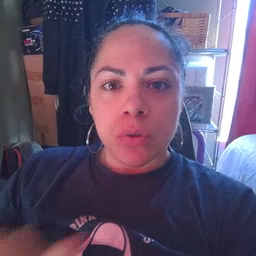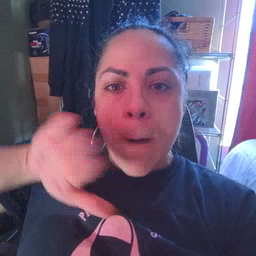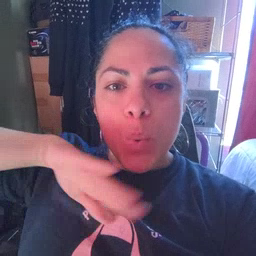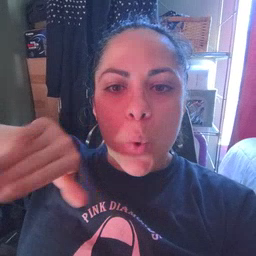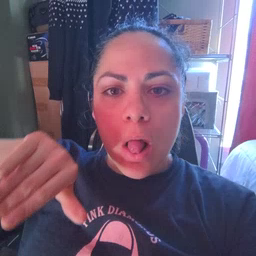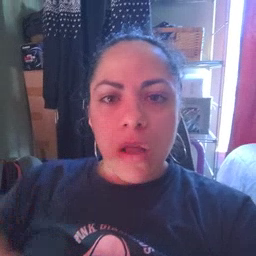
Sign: pool